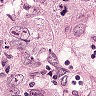
Metastatic tissue present: yes